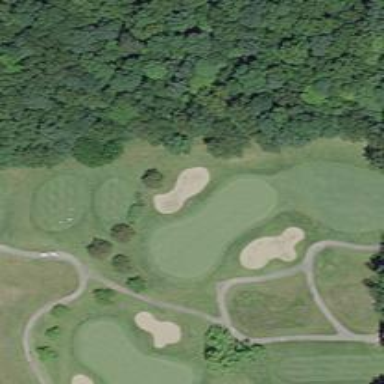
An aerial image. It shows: Golf hole.